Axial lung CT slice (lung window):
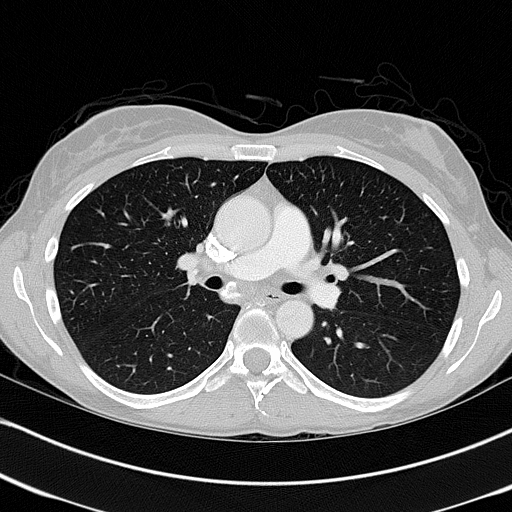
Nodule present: no